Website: home-depot
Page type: payment
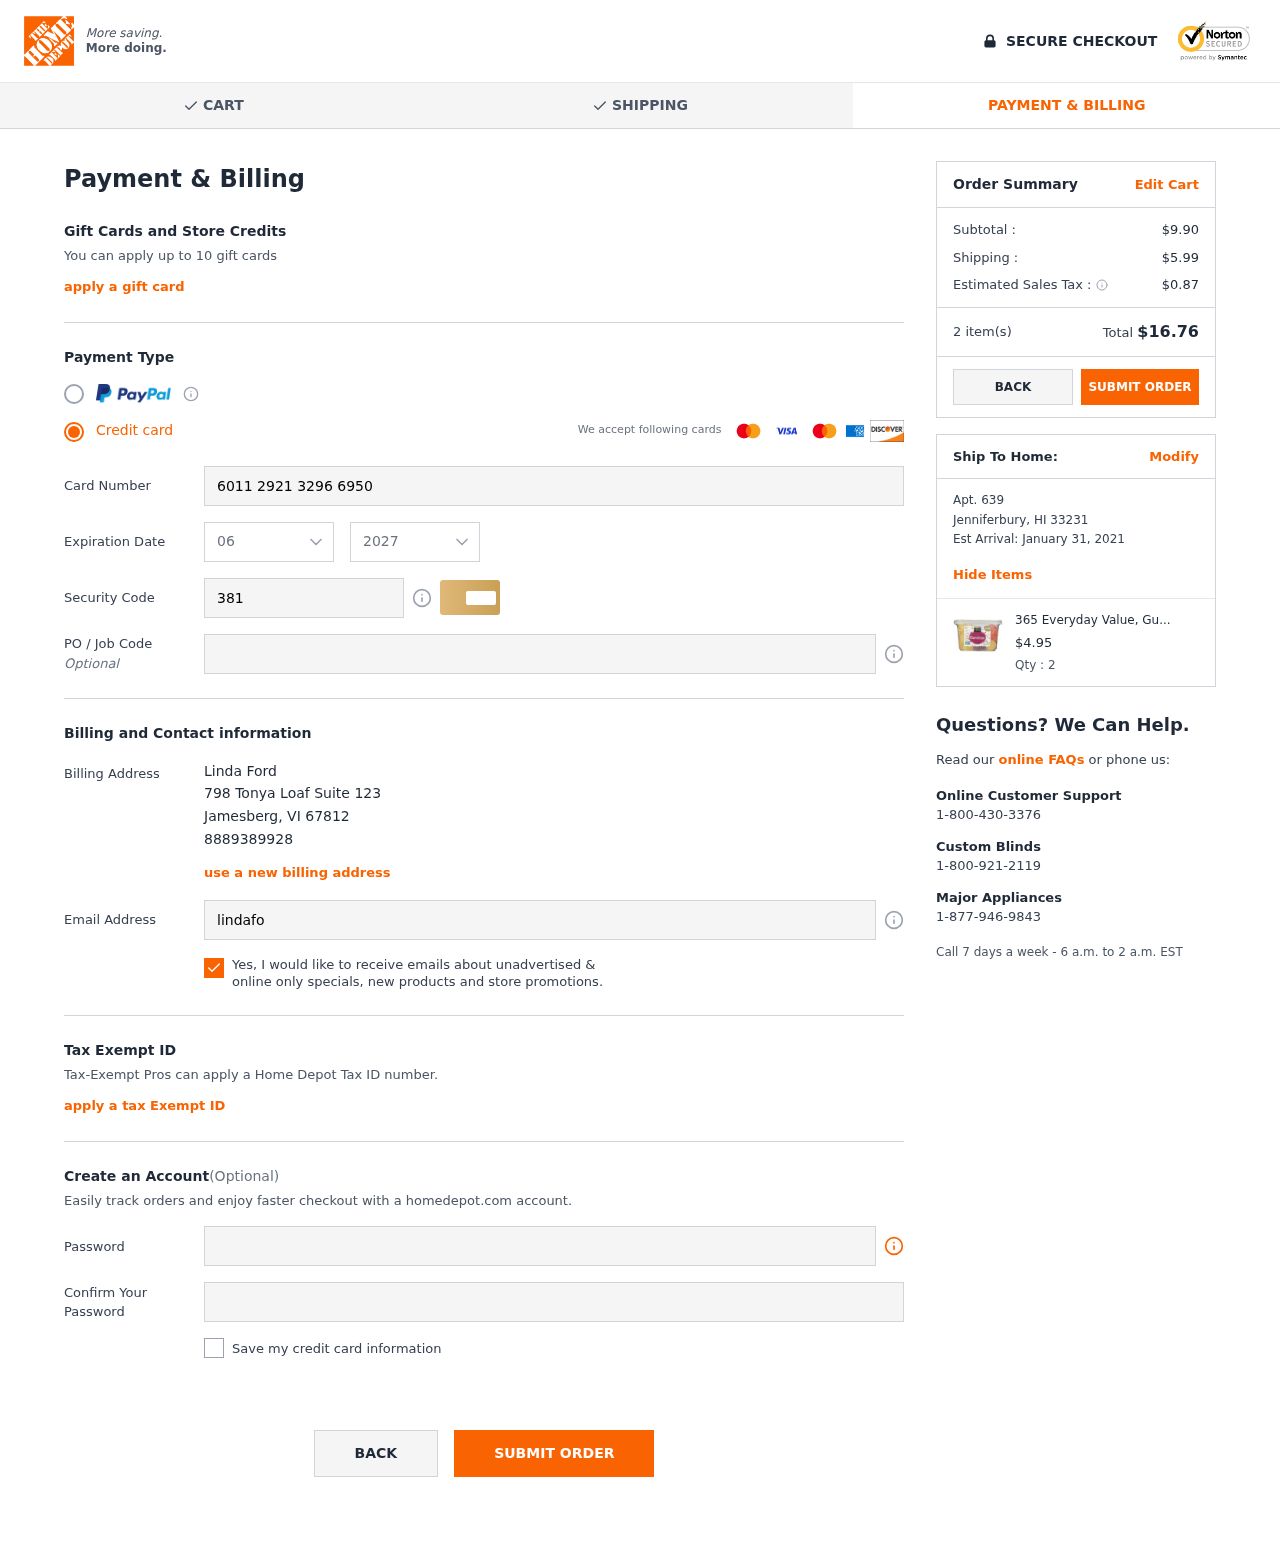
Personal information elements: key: PII_CARD_CVV
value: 381
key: PII_CARD_EXPIRY_MONTH
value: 06
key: PII_CARD_EXPIRY_YEAR
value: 27
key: PII_CARD_NUMBER
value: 6011 2921 3296 6950
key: PII_CITY
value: Jamesberg
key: PII_CITY2
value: Jenniferbury
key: PII_EMAIL
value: lindaford@gmail.com
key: PII_FULLNAME
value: Linda Ford
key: PII_PHONE
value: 8889389928
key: PII_POSTCODE
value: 67812
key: PII_POSTCODE2
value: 33231
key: PII_STATE_ABBR
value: VI
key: PII_STATE_ABBR2
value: HI
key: PII_STREET
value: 798 Tonya Loaf Suite 123
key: PII_STREET2
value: Apt. 639
Product elements: key: PRODUCT1_NAME
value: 365 Everyday Value, Gumdrops, 13 oz
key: PRODUCT1_PRICE
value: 4.95
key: PRODUCT1_QUANTITY
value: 2
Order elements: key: ORDER_SUBTOTAL
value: $9.90
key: ORDER_SHIPPING_COST
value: $5.99
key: ORDER_TAX
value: $0.87
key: ORDER_NUM_ITEMS
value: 2 item(s)
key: ORDER_TOTAL
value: $16.76
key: ORDER_DELIVERY_DATE
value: January 31, 2021